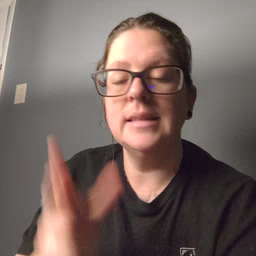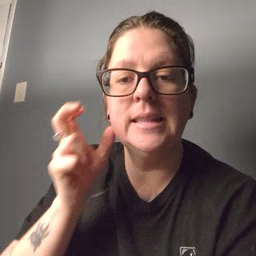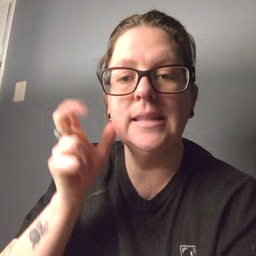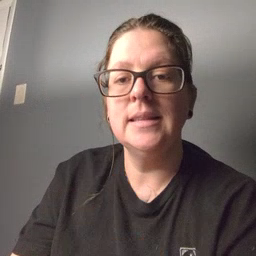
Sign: listen